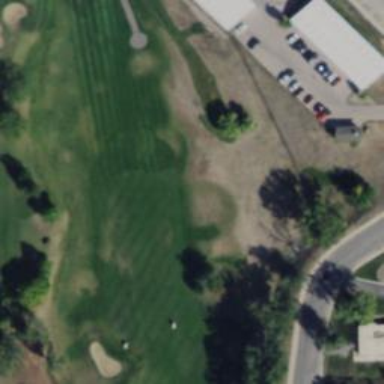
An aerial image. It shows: Golf hole.